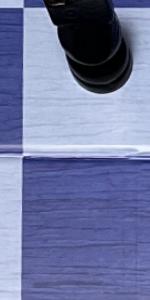
Label: Empty